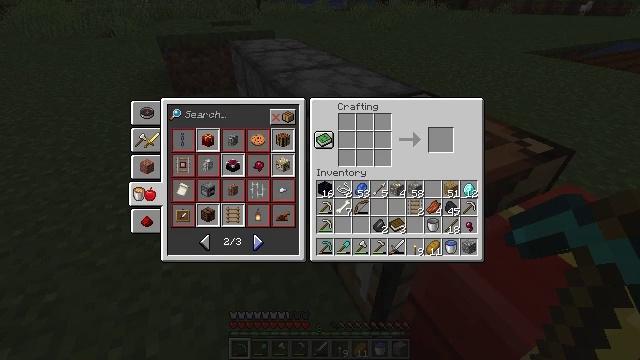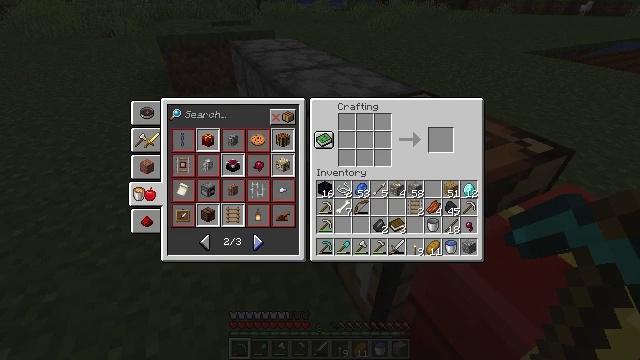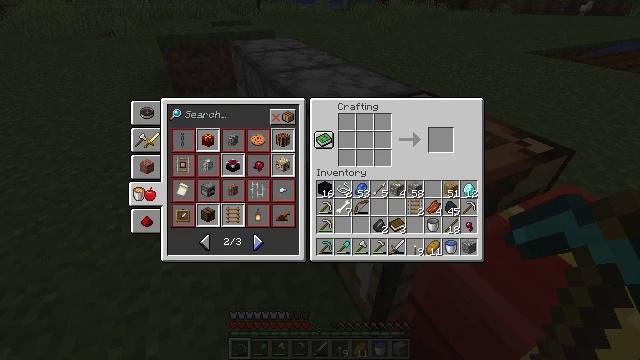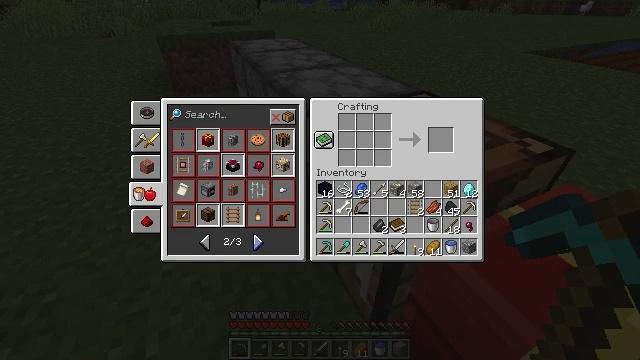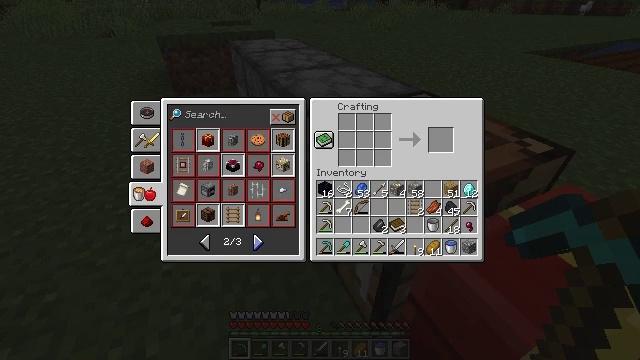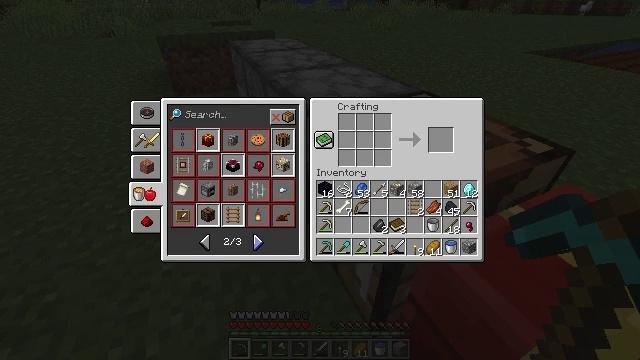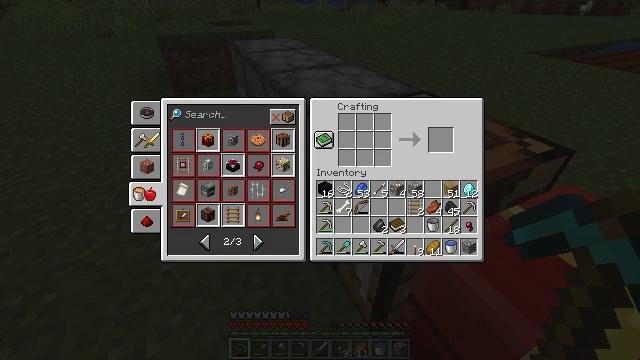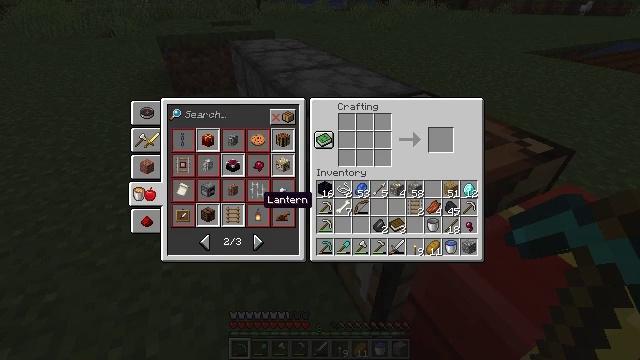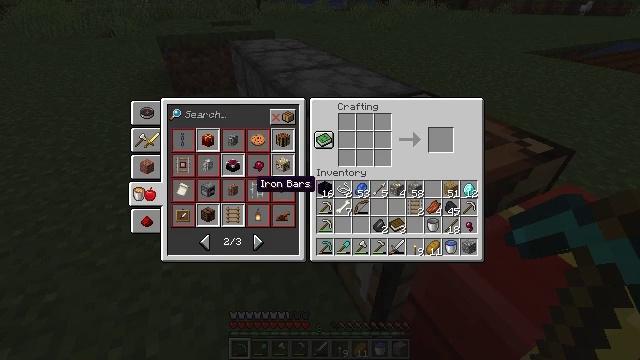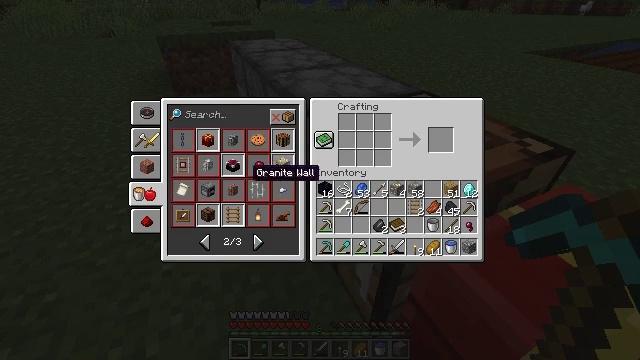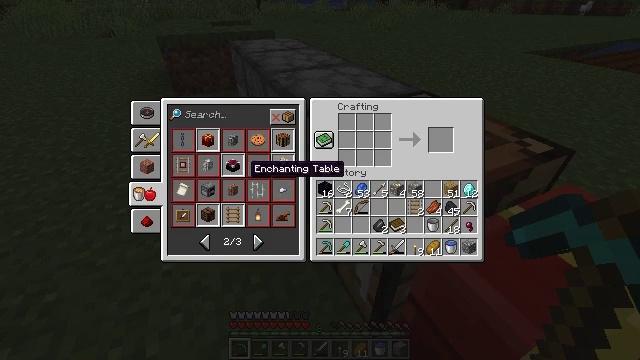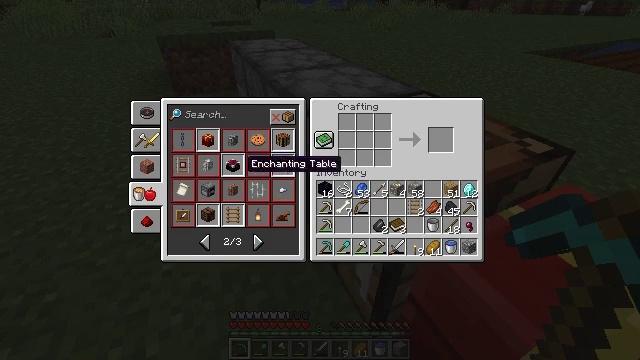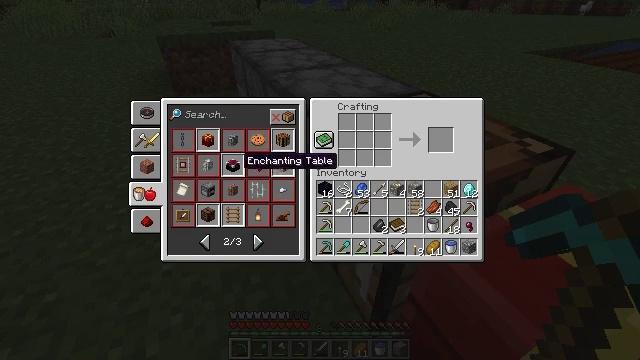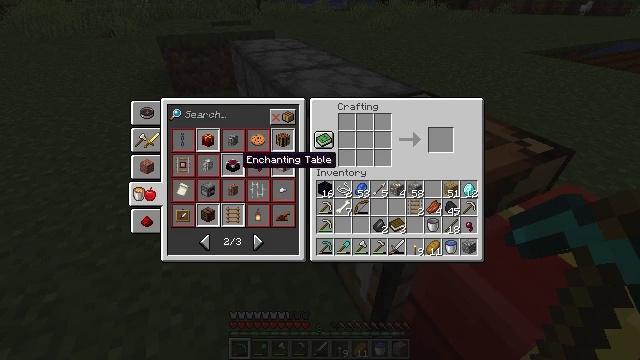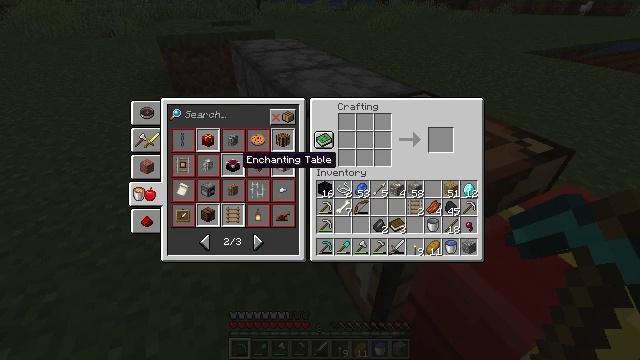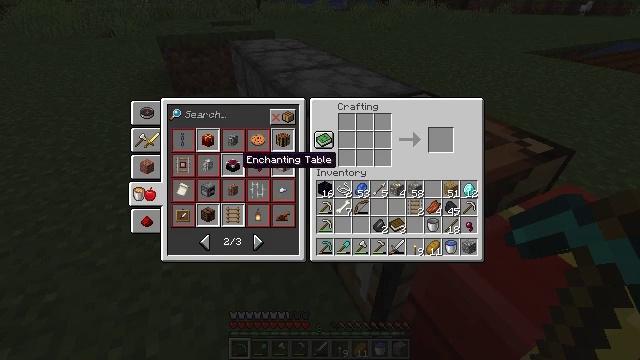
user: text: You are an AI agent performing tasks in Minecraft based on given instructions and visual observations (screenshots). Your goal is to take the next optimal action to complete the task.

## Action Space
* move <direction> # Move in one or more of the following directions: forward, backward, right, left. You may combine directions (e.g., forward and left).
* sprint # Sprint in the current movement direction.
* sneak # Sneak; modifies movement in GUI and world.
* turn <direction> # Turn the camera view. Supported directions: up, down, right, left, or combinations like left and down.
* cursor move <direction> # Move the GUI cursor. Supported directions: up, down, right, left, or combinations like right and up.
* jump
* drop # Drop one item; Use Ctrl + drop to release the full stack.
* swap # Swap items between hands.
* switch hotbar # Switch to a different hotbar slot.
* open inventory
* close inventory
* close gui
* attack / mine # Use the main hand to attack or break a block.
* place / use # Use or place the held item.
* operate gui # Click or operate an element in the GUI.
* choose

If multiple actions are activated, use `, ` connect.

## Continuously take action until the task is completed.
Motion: motion action
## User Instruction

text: Put your materials in the crafting grid to make an enchanting table.
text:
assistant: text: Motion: no_op
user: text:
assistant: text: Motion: no_op
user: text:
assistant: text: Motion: no_op
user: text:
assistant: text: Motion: no_op
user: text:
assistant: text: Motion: no_op
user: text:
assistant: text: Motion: cursor move up
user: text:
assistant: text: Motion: cursor move up
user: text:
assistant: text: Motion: cursor move left and up
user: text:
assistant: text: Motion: cursor move up
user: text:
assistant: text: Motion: no_op
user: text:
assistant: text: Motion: no_op
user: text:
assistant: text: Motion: no_op
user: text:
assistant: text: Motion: operate gui
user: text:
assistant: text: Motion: operate gui
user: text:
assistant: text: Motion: operate gui
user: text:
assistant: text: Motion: no_op
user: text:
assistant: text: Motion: no_op
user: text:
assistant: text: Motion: cursor move right and up
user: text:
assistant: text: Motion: cursor move right and up
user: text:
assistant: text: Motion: cursor move right and up
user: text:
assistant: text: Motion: cursor move right
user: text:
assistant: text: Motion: no_op
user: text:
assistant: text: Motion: cursor move right
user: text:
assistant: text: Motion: no_op
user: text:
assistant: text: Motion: cursor move right
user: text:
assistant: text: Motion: no_op
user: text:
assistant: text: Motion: no_op
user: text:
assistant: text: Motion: no_op
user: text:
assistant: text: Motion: operate gui
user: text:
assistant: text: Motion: operate gui